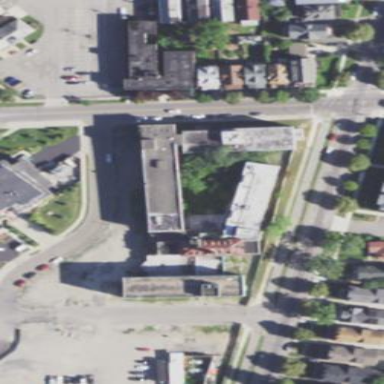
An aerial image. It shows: Building.